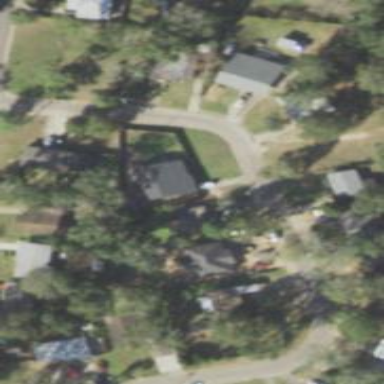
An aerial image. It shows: This residential area consists of single-family homes.